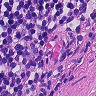
Metastatic tissue present: no